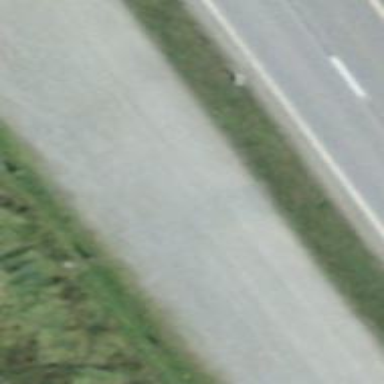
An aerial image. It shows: Fine gravel parking aisle that serves as service road.